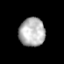
Tissue: prostate
Cell type: T cells
Senescence score: 0.6933
Nuclear area (px): 726
Mean DAPI intensity: 179.81